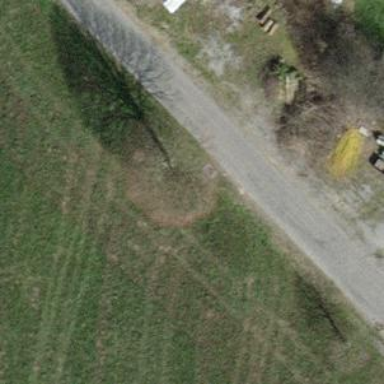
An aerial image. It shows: Unclassified road.